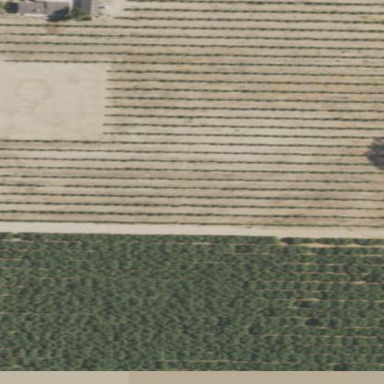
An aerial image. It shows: Vineyard.